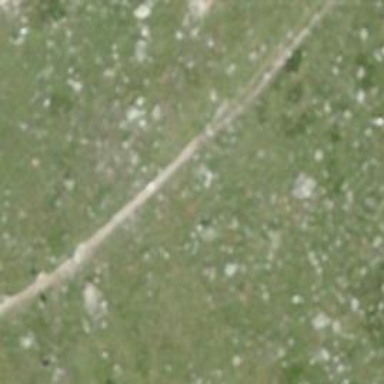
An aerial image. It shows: Dirt path.